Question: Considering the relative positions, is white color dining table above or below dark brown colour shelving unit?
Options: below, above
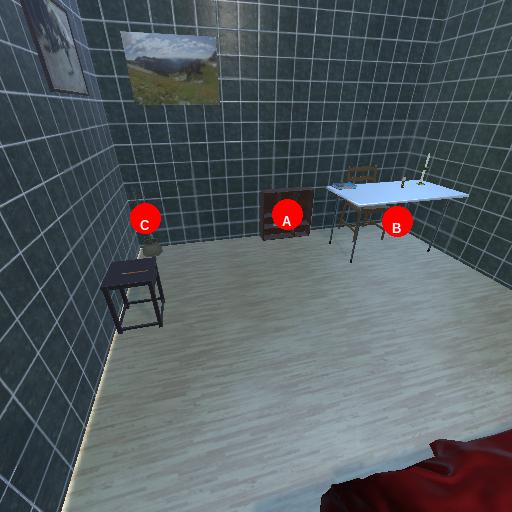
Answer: below